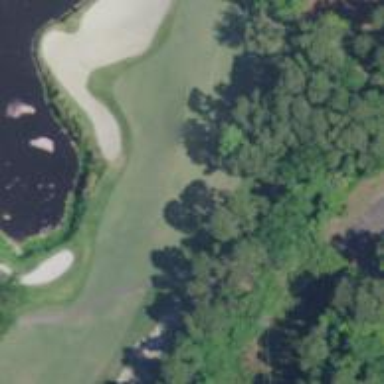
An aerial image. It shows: Golf cartpath that is also road path.